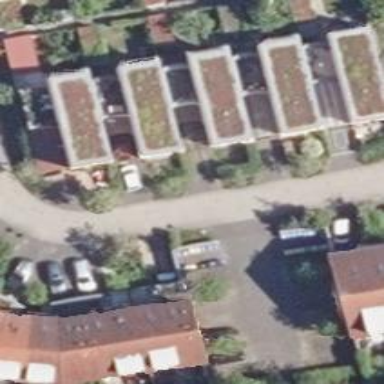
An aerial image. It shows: Living street.